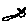
Label: cat